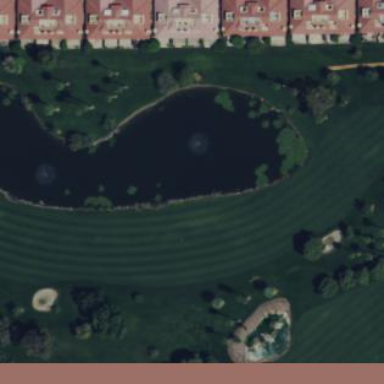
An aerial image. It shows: Pond serving as lateral water hazard on golf course.